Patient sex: F
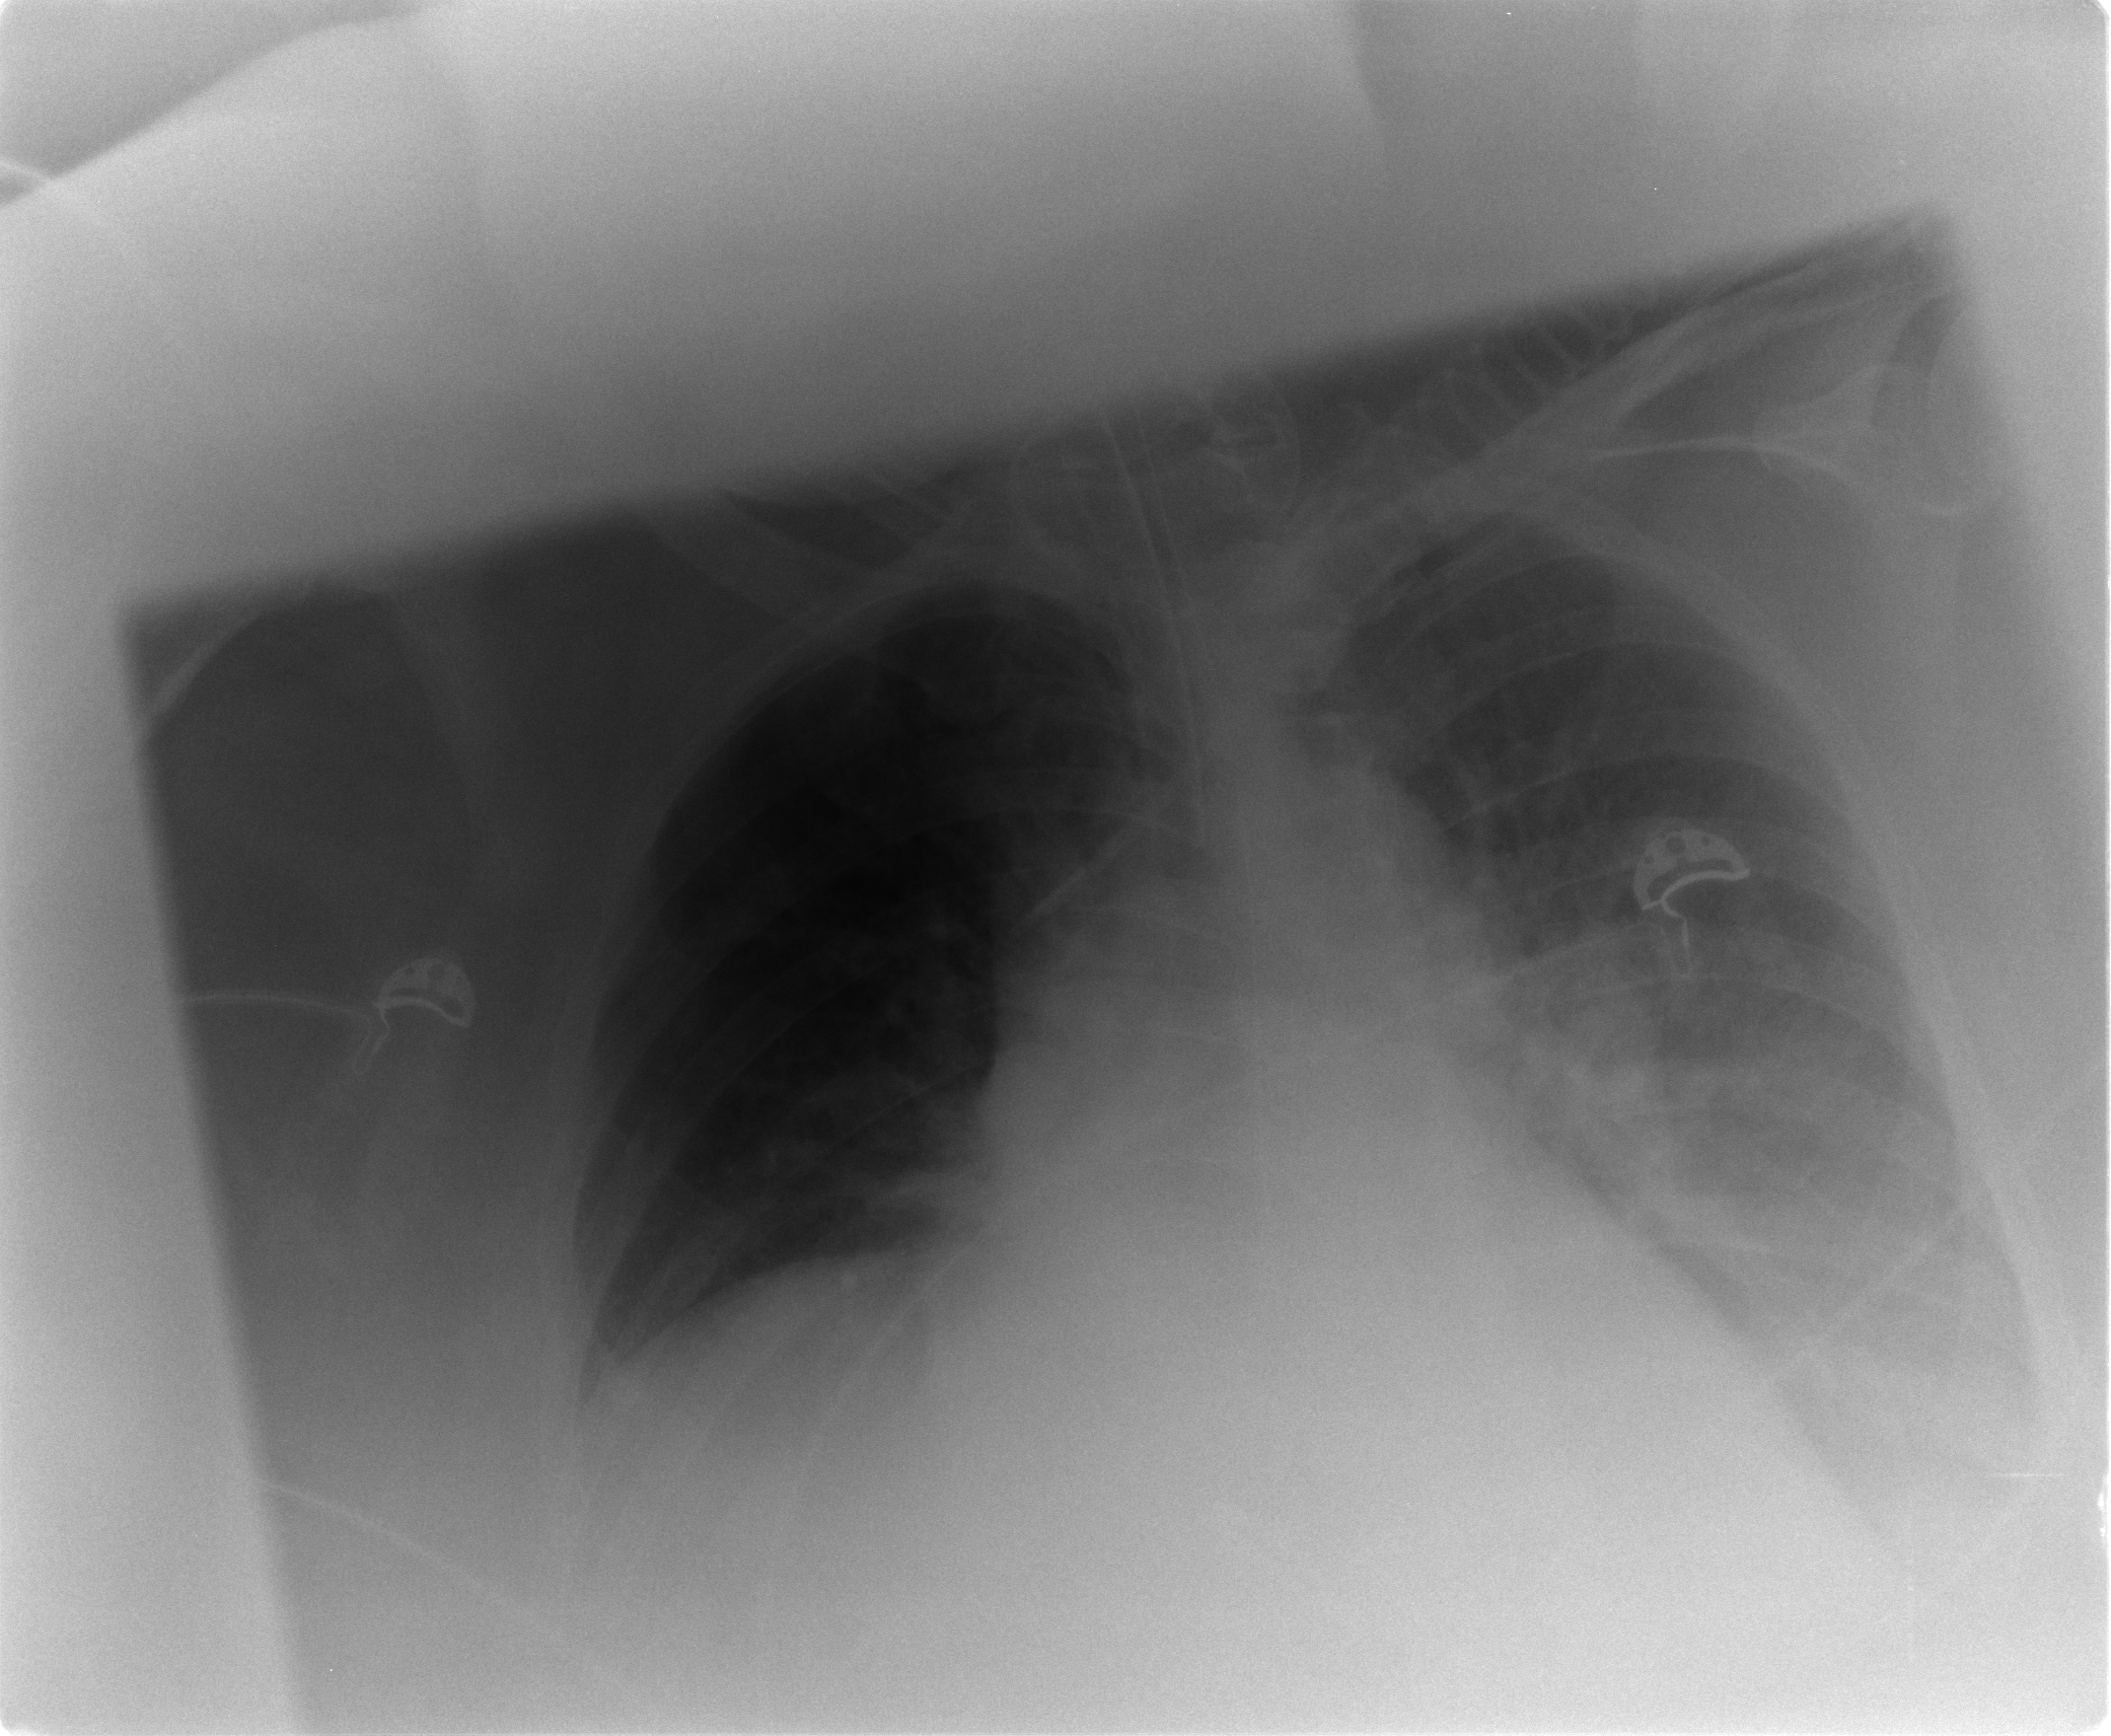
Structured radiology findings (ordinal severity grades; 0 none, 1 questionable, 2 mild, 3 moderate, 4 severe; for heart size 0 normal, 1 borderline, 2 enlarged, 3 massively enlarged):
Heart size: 2
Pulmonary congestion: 2
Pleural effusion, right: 0
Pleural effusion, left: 2
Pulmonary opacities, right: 0
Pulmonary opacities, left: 1
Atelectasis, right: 2
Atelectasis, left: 2